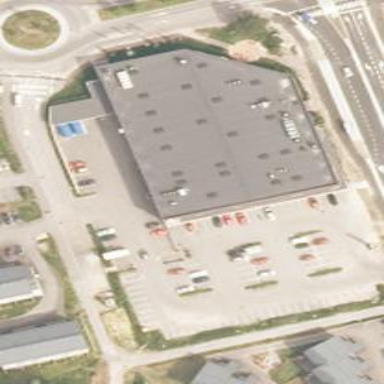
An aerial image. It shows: Supermarket.